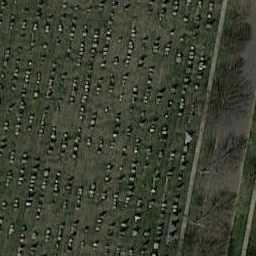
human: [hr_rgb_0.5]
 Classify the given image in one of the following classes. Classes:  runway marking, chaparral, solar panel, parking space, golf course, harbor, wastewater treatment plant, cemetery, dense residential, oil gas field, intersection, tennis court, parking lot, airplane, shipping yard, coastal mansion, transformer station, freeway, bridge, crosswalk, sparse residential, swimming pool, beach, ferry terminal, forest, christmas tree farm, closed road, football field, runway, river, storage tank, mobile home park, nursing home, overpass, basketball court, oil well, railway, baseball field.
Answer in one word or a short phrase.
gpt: cemetery